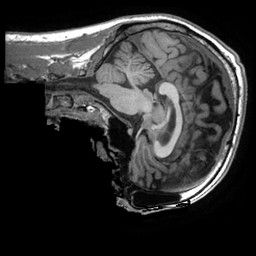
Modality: T1w
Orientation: sagittal
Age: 34
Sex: male
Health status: healthy
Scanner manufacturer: ge